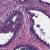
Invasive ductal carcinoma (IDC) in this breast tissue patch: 0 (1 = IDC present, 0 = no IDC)